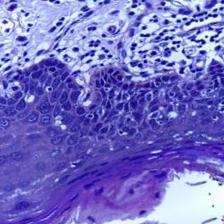
Diagnosis: Normal